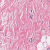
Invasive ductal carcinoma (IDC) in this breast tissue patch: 0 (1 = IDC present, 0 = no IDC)